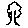
Label: tree